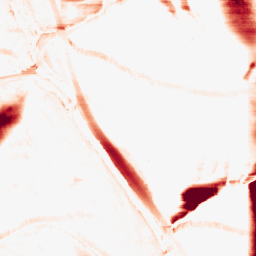
Category: morphological
Decomposition family: morphological_rect
Decomposition parameters: operation: opening
width: 50
height: 10
Upsampling method: lanczos
Upsampling parameters: scale: 2
Upsampling scale: 2